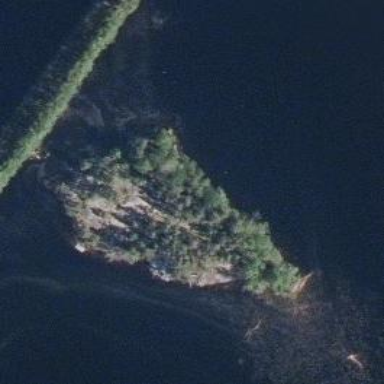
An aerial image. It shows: Islet.